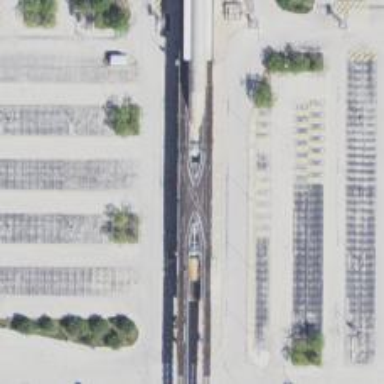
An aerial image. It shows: Bridge for the electrified light rail.